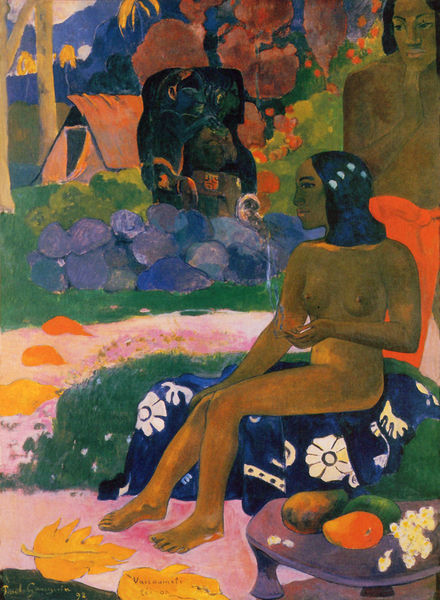
Titel: Vairumati tei oa, Ihr Name ist Vairumati
Künstler: Paul Gauguin
Standort: Moskva
Institution: The Pushkin State Museum of Fine Arts
Schlagwörter: akt, baum, blau, blätter, gemälde, körper, lendenschurz, mann, nackt, weiß, bäume, cezanne, frauen, gelb, grün, landschaft, mädchen, ocker, sitzen, blume, blumen, braun, brust, bunt, busen, frau, haar, orange, profil, schwarz, tisch, tür, blüten, dach, gras, haus, obst, rot, tuch, weg, expressionismus, flächig, muster, ornament, kleidung, stein, steine, hände, öl, häuser, hügel, natur, busch, hütte, rauch, insel, figur, gold, haare, pose, decke, blatt, rosa, wald, frucht, früchte, stillleben, brüste, farbig, sitz, haltung, moderne, berge, farben, fläche, modern, mauer, farbe, lila, herbst, primitivismus, ausdruck, füsse, hocker, dunkelblau, zigarre, nackte, exotisch, grass, gauguin, südsee, paul, acryl, scharz, gaugin, urwald, gottheit, verdeckt, mächen, zelt, aktfigur, monster, tabak, mango, paul gauguin, papaya, dschungel, tahiti, ureinwohner, götzenbild, bäuime, eingeborene, stoffmuster, indianerin, ozeanien, mangos, rasenstuck, mulattin, gola